Question: Taking into account the VIPER structure

I have two modules, A and B. The first module A, via presenter, wants to perform an action that has to be done in the module B, so tells its wireframe to do it. The question is, who is responsible of instantiate the whole module (view, interactor, presenter...). I saw some examples with different approaches:
- -
Taking into account that the wireframe is responsible for routing, is it also responsible of creating its module?
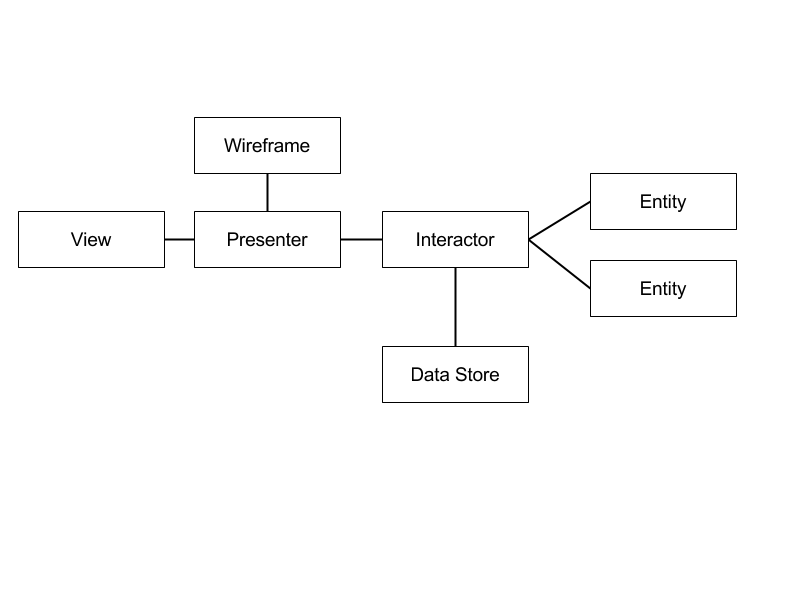
Answer: : I would recommend you should use a DI framework like <URL> and let that handle instantiation.
The reason you probably won't want your wireframes instantiating everything in a VIPER modules (View, Presenter, Interactor, DataManager) is that you'll be creating dependencies directly to each of those components.
Dependencies make software resistant to change: if we think of it with our <URL> hats on, the wireframe would cross the boundaries of at least two separate layers of your onion by knowing about not only the view, but the data manager.
This forces us to treat wireframes as a infrastructure class: i.e., something on the outer-most layer of your application.
However, this contradicts with the wireframe's other (and the more real) responsibility: doing navigation. While this is still the infrastructure layer, it belongs firmly and specifically in 'UIKit' ('-presentViewController:' etc.).
So IMHO, VIPER's wireframe is doing too much.
The only sensible thing is to split the two responsibilities:
1. initialization of VIPER classes: you can introduce a factory, or use DI tools which are designed to solve this problem
2. doing navigation: this stays within the remit of a Wireframe.
If you're wondering " instantiates the next module?", then again, IMHO, I think it's not right that some 'Module A''s wireframe talks to 'Module B''s wireframe despite what the <URL> says.
The reason is that 'Module A' would now be made to depend on 'Module B', causing a tight coupling: this defeats the purpose of modules. Much more discussion about this topic over at <URL> =]
Hope this helps.